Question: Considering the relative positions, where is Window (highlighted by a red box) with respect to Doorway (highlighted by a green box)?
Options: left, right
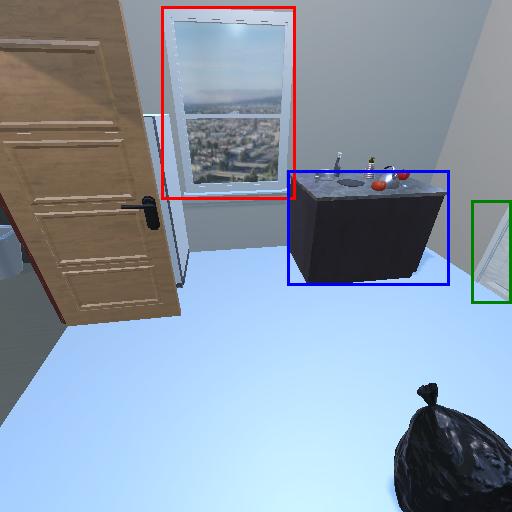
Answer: left